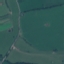
Land use / land cover: Pasture